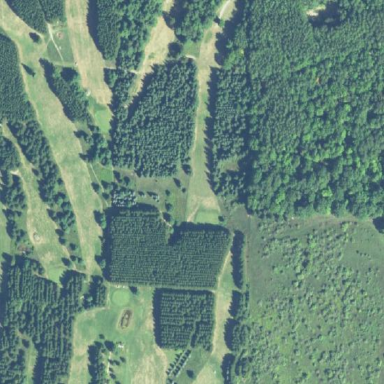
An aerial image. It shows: Golf course surrounded by greenery.